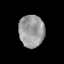
Tissue: prostate
Cell type: T cells
Senescence score: 0.3584
Nuclear area (px): 801
Mean DAPI intensity: 153.925